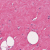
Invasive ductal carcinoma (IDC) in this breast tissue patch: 0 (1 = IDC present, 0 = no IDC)